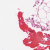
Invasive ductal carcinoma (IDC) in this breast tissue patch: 0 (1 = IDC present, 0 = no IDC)